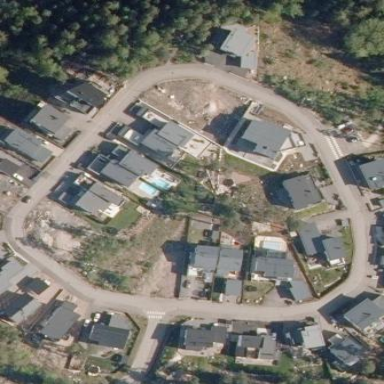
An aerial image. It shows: Residential area.